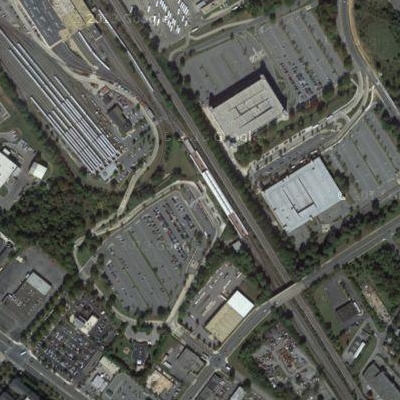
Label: Parking